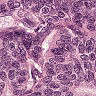
Metastatic tissue present: yes